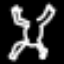
Label: frog